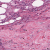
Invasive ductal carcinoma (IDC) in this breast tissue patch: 0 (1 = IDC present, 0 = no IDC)